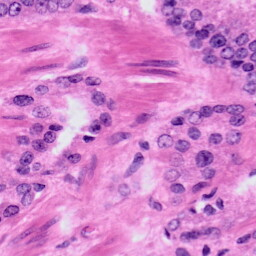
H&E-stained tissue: Prostate